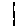
Label: line